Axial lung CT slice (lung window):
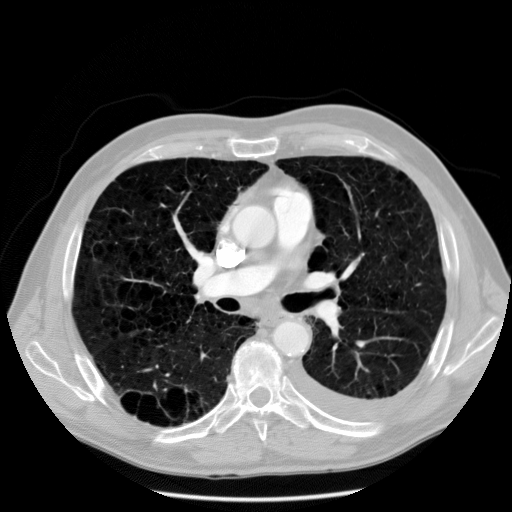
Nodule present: no